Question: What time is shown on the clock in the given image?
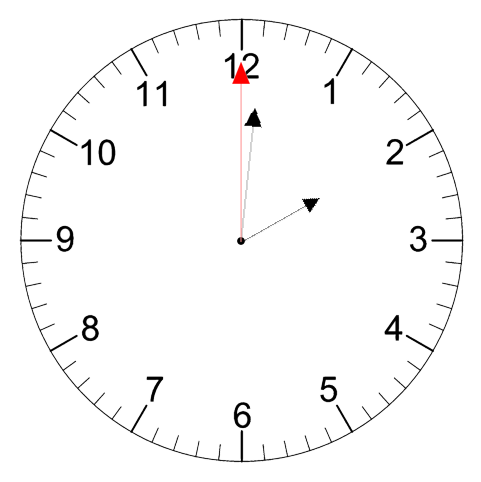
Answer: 02:01:00